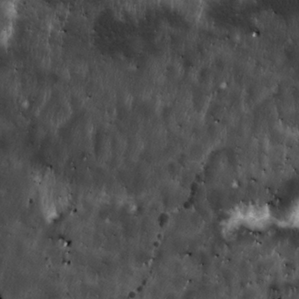
Label: non_frost